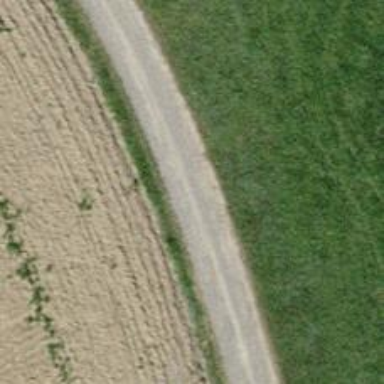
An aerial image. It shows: Compacted grade3 track.